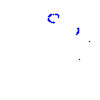
Particle: proton